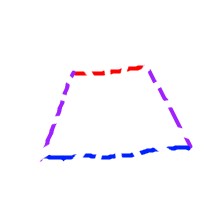
Shape: trapezoid